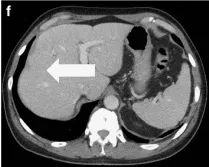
Magnification views of liver biopsy and CT scans demonstrating near complete response to PD-1 blockade Baseline CT of liver lesions before treatment (c, e). The white arrows demonstrate metastatic basal cell carcinoma in the liver prior to.
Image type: radiology (ct)